Interaction volume radius: 10 \u00c5
Interaction volume height: 15 \u00c5
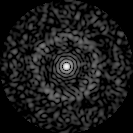
Disorder parameter: 0.8564